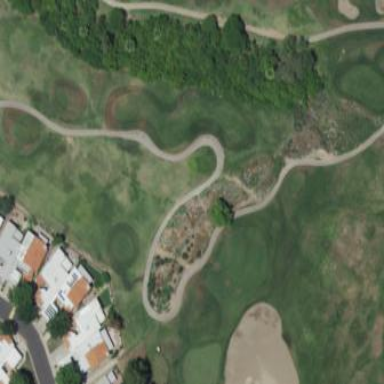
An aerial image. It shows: Area of rough grass used for golf.